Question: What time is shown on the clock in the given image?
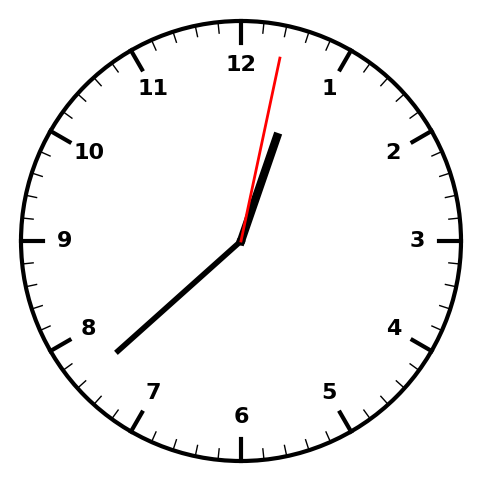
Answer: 12:38:02